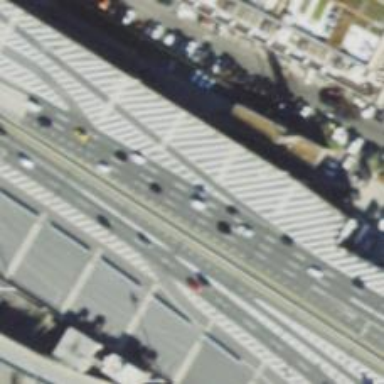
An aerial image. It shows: Bridge over motorway.